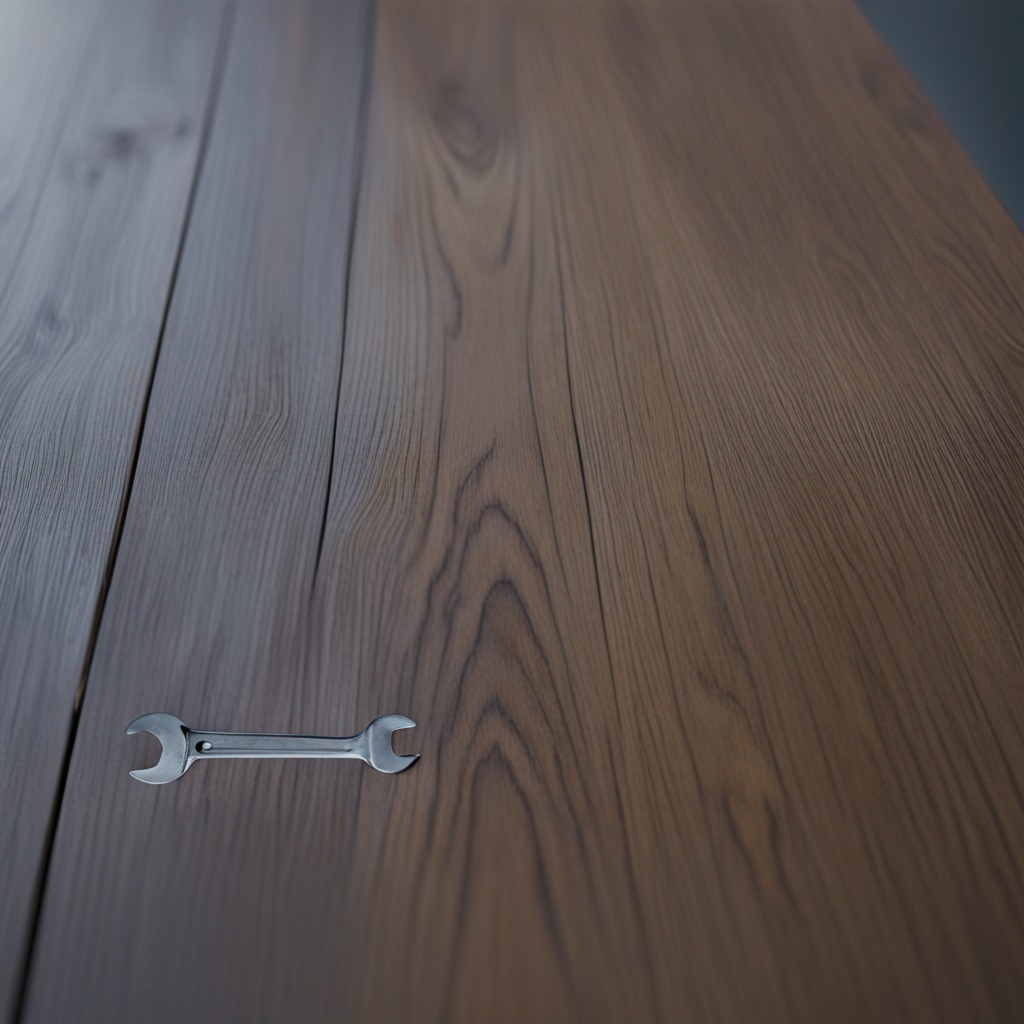
An wrench is lying on the old table.